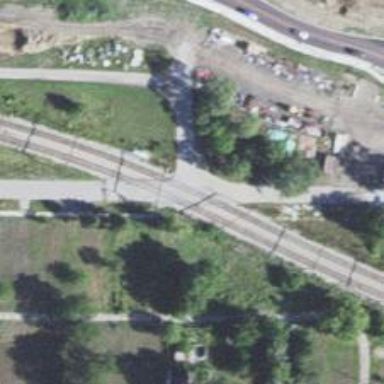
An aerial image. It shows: Level crossing along the railway.